Question: I'm creating an image gallery where clicking on the images navigates to next view. I'm using the <URL> library for caching images. The caching works perfectly well, and I am getting the image gallery. The problem is that if I clear the cache and run my application.
The image gets downloaded in the delegate method, but I am unable to assign the downloaded image in my button (dats in viewdidload) nor does caching happen the first time and images only gets dispayed if I run my iPad application second time (due to caching). I want the images to be downloaded and displayed when the cache is cleared. How can I do this?
I am even ready to give the entire source code.
'''
- (void)viewDidLoad {
[super viewDidLoad];
self.synced = [NSMutableArray array];
self.title=@"boom";
jsonurl=[NSURL URLWithString:@"http://www.1040communications.net/sheeba/stepheni/iphone/stephenFlickr.json"];
jsonData=[[NSString alloc]initWithContentsOfURL:jsonurl];
dict=[jsonData objectFromJSONString];
items=[dict objectForKey:@"items"];
story = [[NSMutableArray array]retain];
media1= [[NSMutableArray array]retain];
for (NSDictionary *item in items )
{
[story addObject:[item objectForKey:@"title"]];
[media1 addObject:[item objectForKey:@"media"]];
}
view1 = [[UIScrollView alloc] initWithFrame:[[UIScreen mainScreen] bounds]];
for(int i = 0; i < media1.count; i++)
{
NSString *mel=[media1 objectAtIndex:i];
NSString *escapedURL = [mel stringByAddingPercentEscapesUsingEncoding:NSASCIIStringEncoding];
NSURL *url1=[NSURL URLWithString:escapedURL];
managaer=[SDWebImageManager sharedManager];
cacheImage = [managaer imageWithURL:url1];
//To clear the cache, uncomment these three lines
/* SDImageCache *imageCache = [SDImageCache sharedImageCache];
[imageCache clearDisk];
[imageCache clearDisk];*/
if (cacheImage) {
//If a cache image is present
}
else
{ //If there is no cache image present, download.
[managaer downloadWithURL:url1 delegate:self];
}
button = [UIButton buttonWithType:UIButtonTypeCustom];
button.frame = CGRectMake(column*260+1, row*280+300, 250, 250);
[button setImage:cacheImage forState:UIControlStateNormal];
NSLog(@"cached image:%@",cacheImage);
[button addTarget:self action:@selector(buttonClicked:)
forControlEvents:UIControlEventTouchUpInside];
button.tag = i;
[view1 addSubview:button];
if (column == 2) {
column = 0;
row++;
} else {
column++;
}
}
[view1 setContentSize:CGSizeMake(600, (row+1) *280 + 10)];
[self.view addSubview:view1];
[view1 release];
}
-(void)webImageManager:(SDWebImageManager *)imageManager didFinishWithImage: (UIImage * )image
{
//The image gets downloaded over here..
}
'''

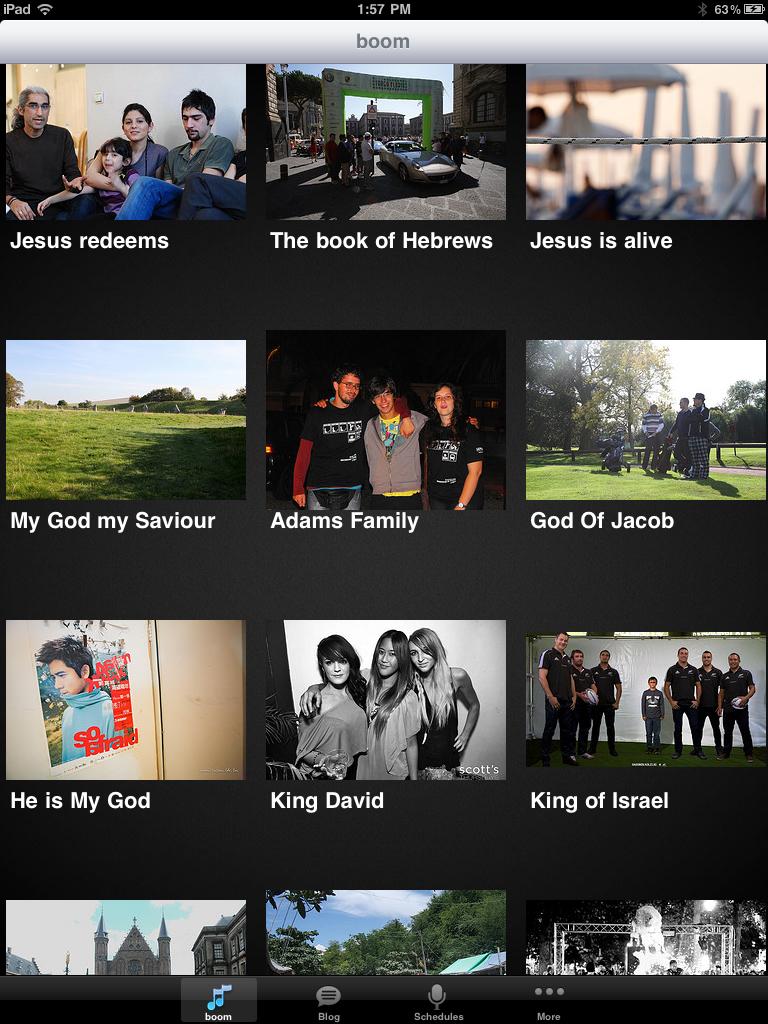
Answer: You need to reload your view in '-webImageManager:didFinishWithImage:'. If you remove your subviews and reload everything in the method with your 'for(int i = 0; i < media1.count; i++)' loop then your UI should update without needing to restart your app.